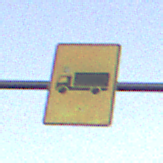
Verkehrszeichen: KFZZulaessigeGesamtmasse3Komma5TOhnePfeilsymbol
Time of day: SunriseSunset
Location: Outdoor (Nature)
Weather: PartlyCloudy
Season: NotSpecified
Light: Natural